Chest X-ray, AP view. Patient: 59 years old, sex F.
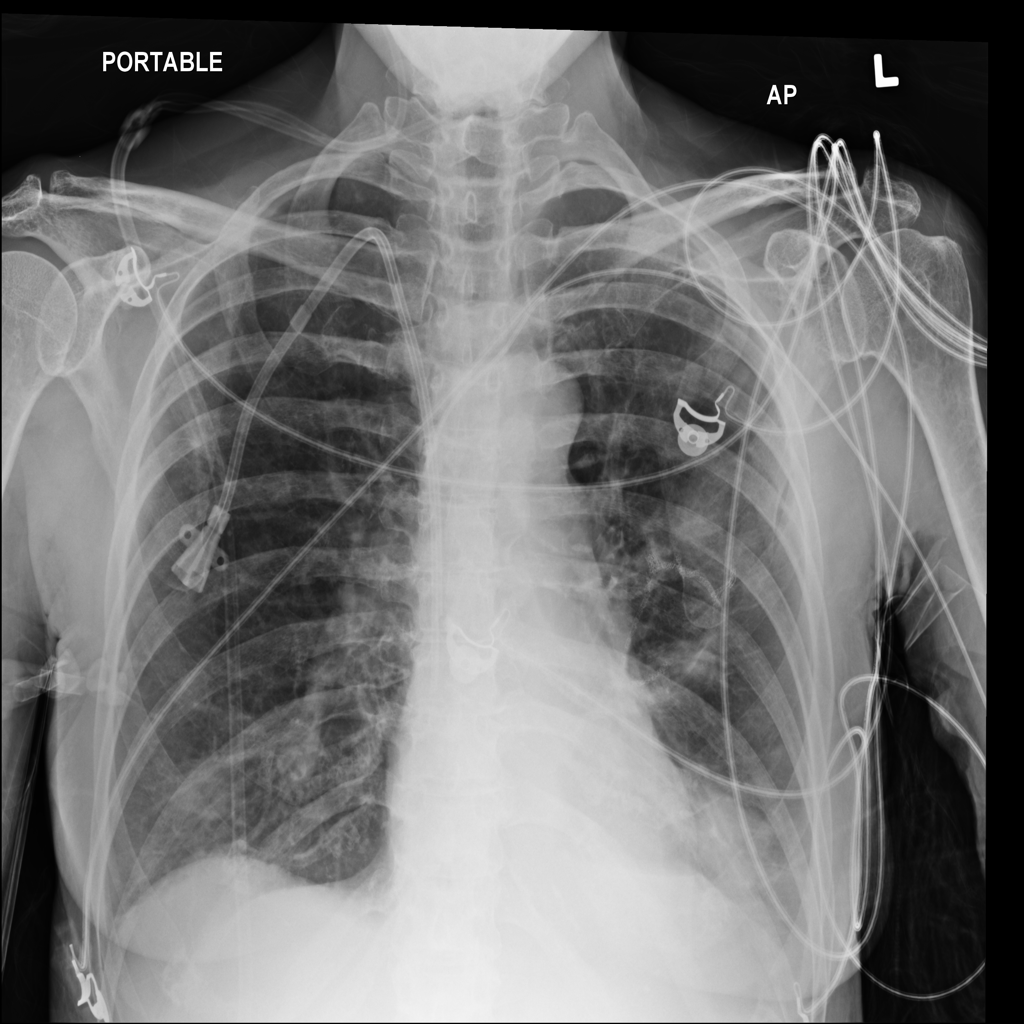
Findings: No Finding